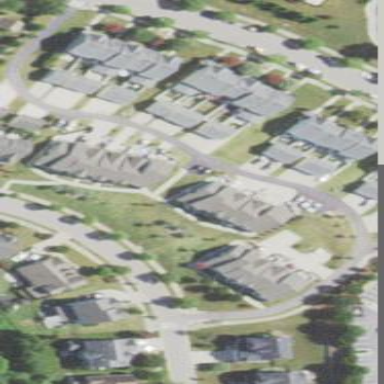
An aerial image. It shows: Residential area within neighborhood.